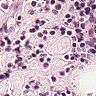
Metastatic tissue present: no